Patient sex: F
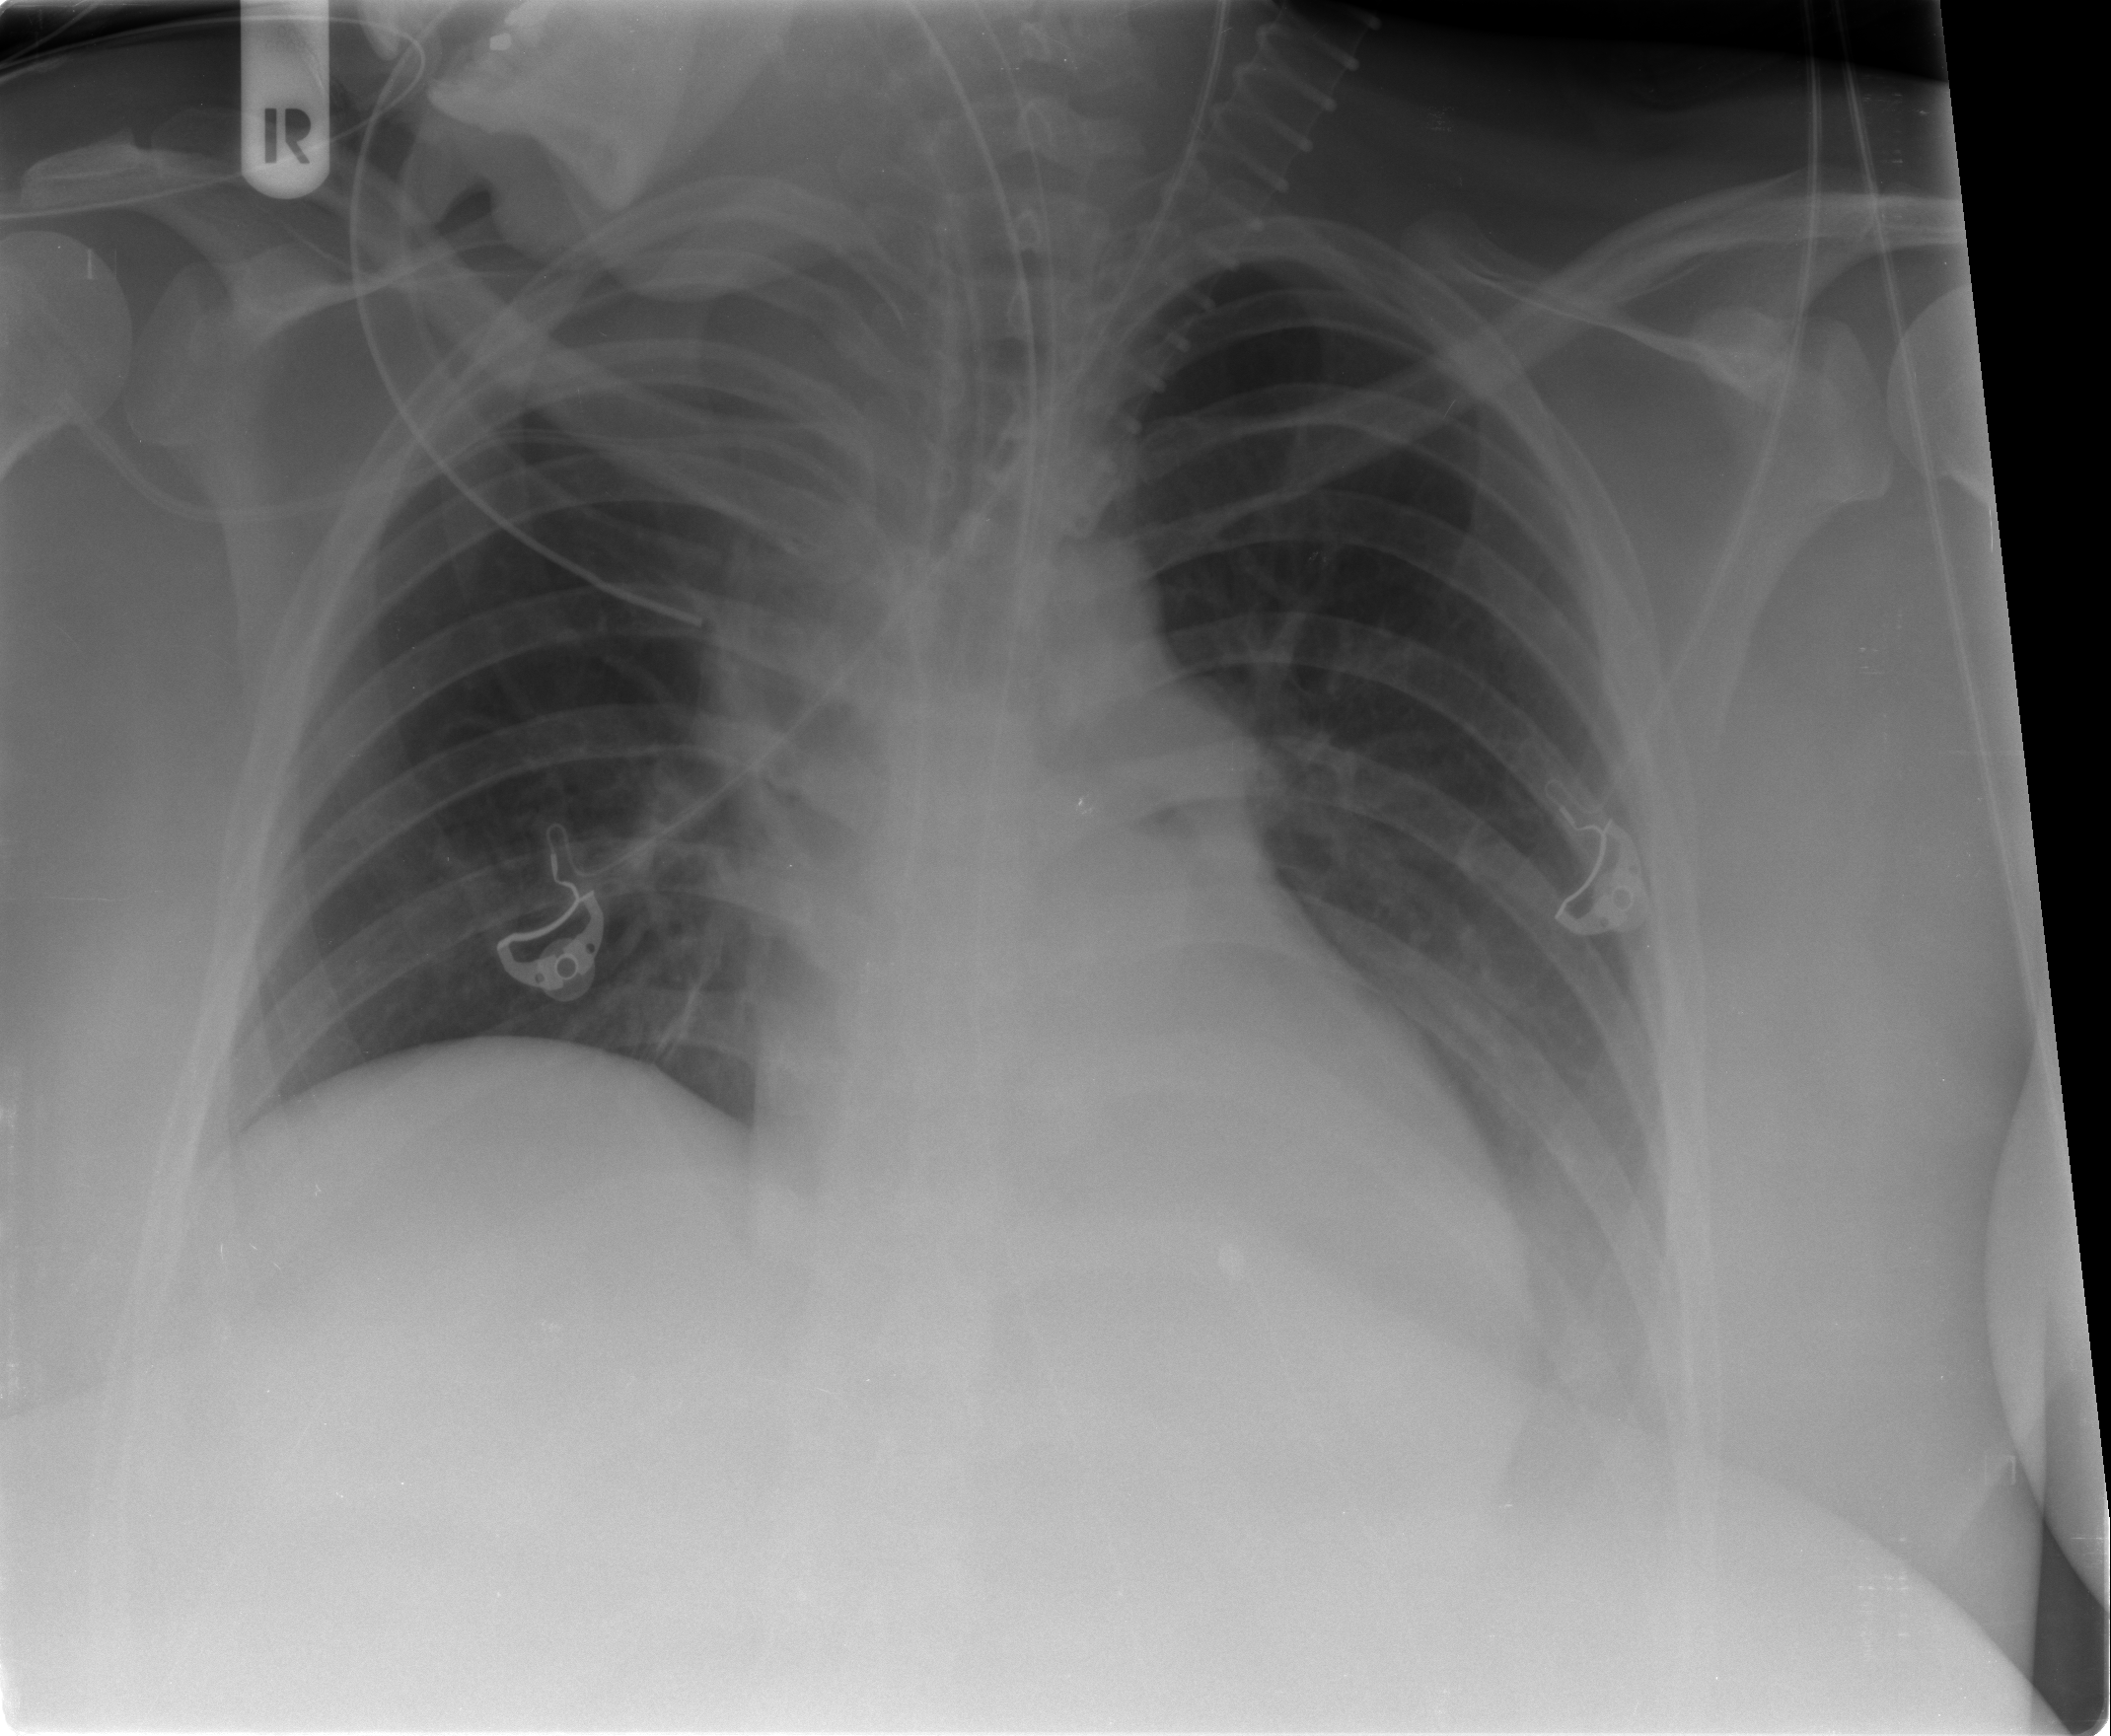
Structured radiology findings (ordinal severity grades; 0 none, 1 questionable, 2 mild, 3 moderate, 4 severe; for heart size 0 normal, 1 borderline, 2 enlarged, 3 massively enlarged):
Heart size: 0
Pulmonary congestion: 0
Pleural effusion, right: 0
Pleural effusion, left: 3
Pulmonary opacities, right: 1
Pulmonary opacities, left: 0
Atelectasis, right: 2
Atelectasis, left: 2